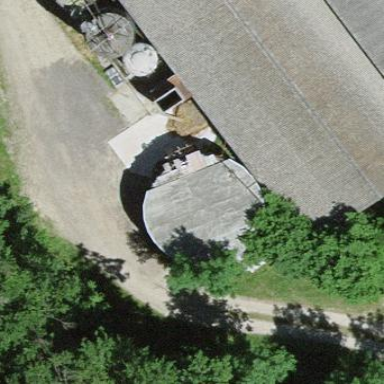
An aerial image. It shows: Storage tank building with man-made basin.